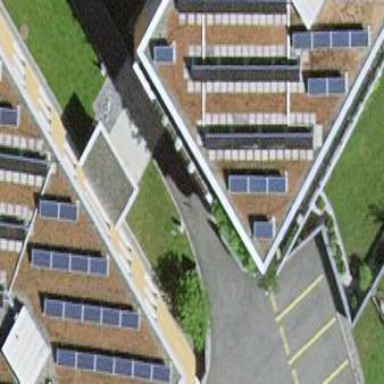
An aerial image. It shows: Part of building with flat orange roof.